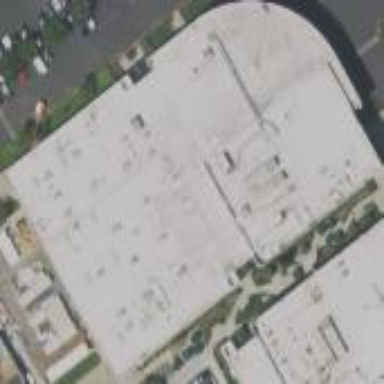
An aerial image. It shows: Commercial building.